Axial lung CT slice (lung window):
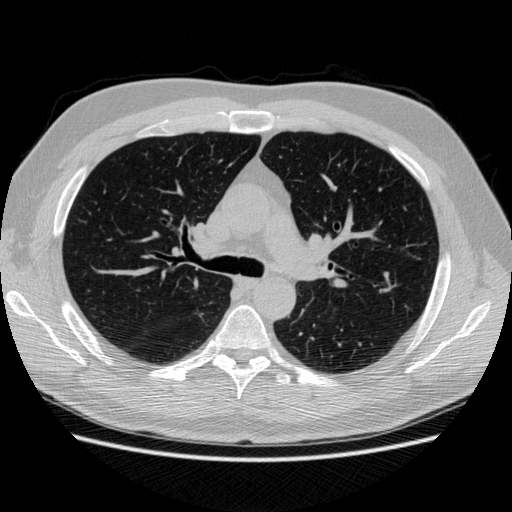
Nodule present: no